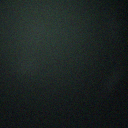
Screen state: off